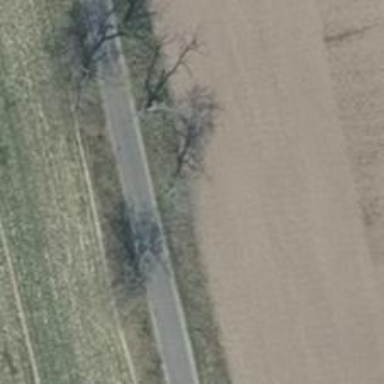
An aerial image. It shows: Deciduous broadleaved tree.